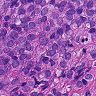
Metastatic tissue present: yes